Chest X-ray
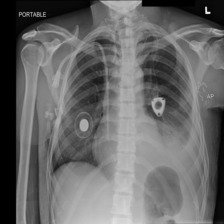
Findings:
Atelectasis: negative
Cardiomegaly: negative
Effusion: negative
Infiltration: negative
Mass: negative
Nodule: negative
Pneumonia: negative
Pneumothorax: negative
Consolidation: negative
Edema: negative
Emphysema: negative
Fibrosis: negative
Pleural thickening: negative
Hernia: negative